Field crop: maize
Growth stage: 2
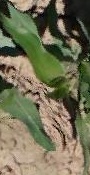
Species: maize